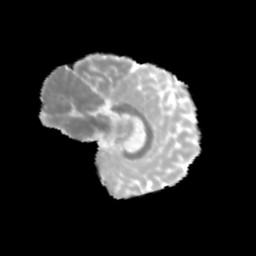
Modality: MD
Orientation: sagittal
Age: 11
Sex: female
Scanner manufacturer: siemens
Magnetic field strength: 3 T
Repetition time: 3.8 s
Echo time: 0.07 s